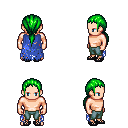
a pixel art fantasy rpg character, male body template, human, light skin, blue tattered cape, teal pants, green ponytail hairstyle, ghillies, four views (front, back, left, right), 2x2 character sprite sheet, small pixel art, hard edges, no anti-aliasing